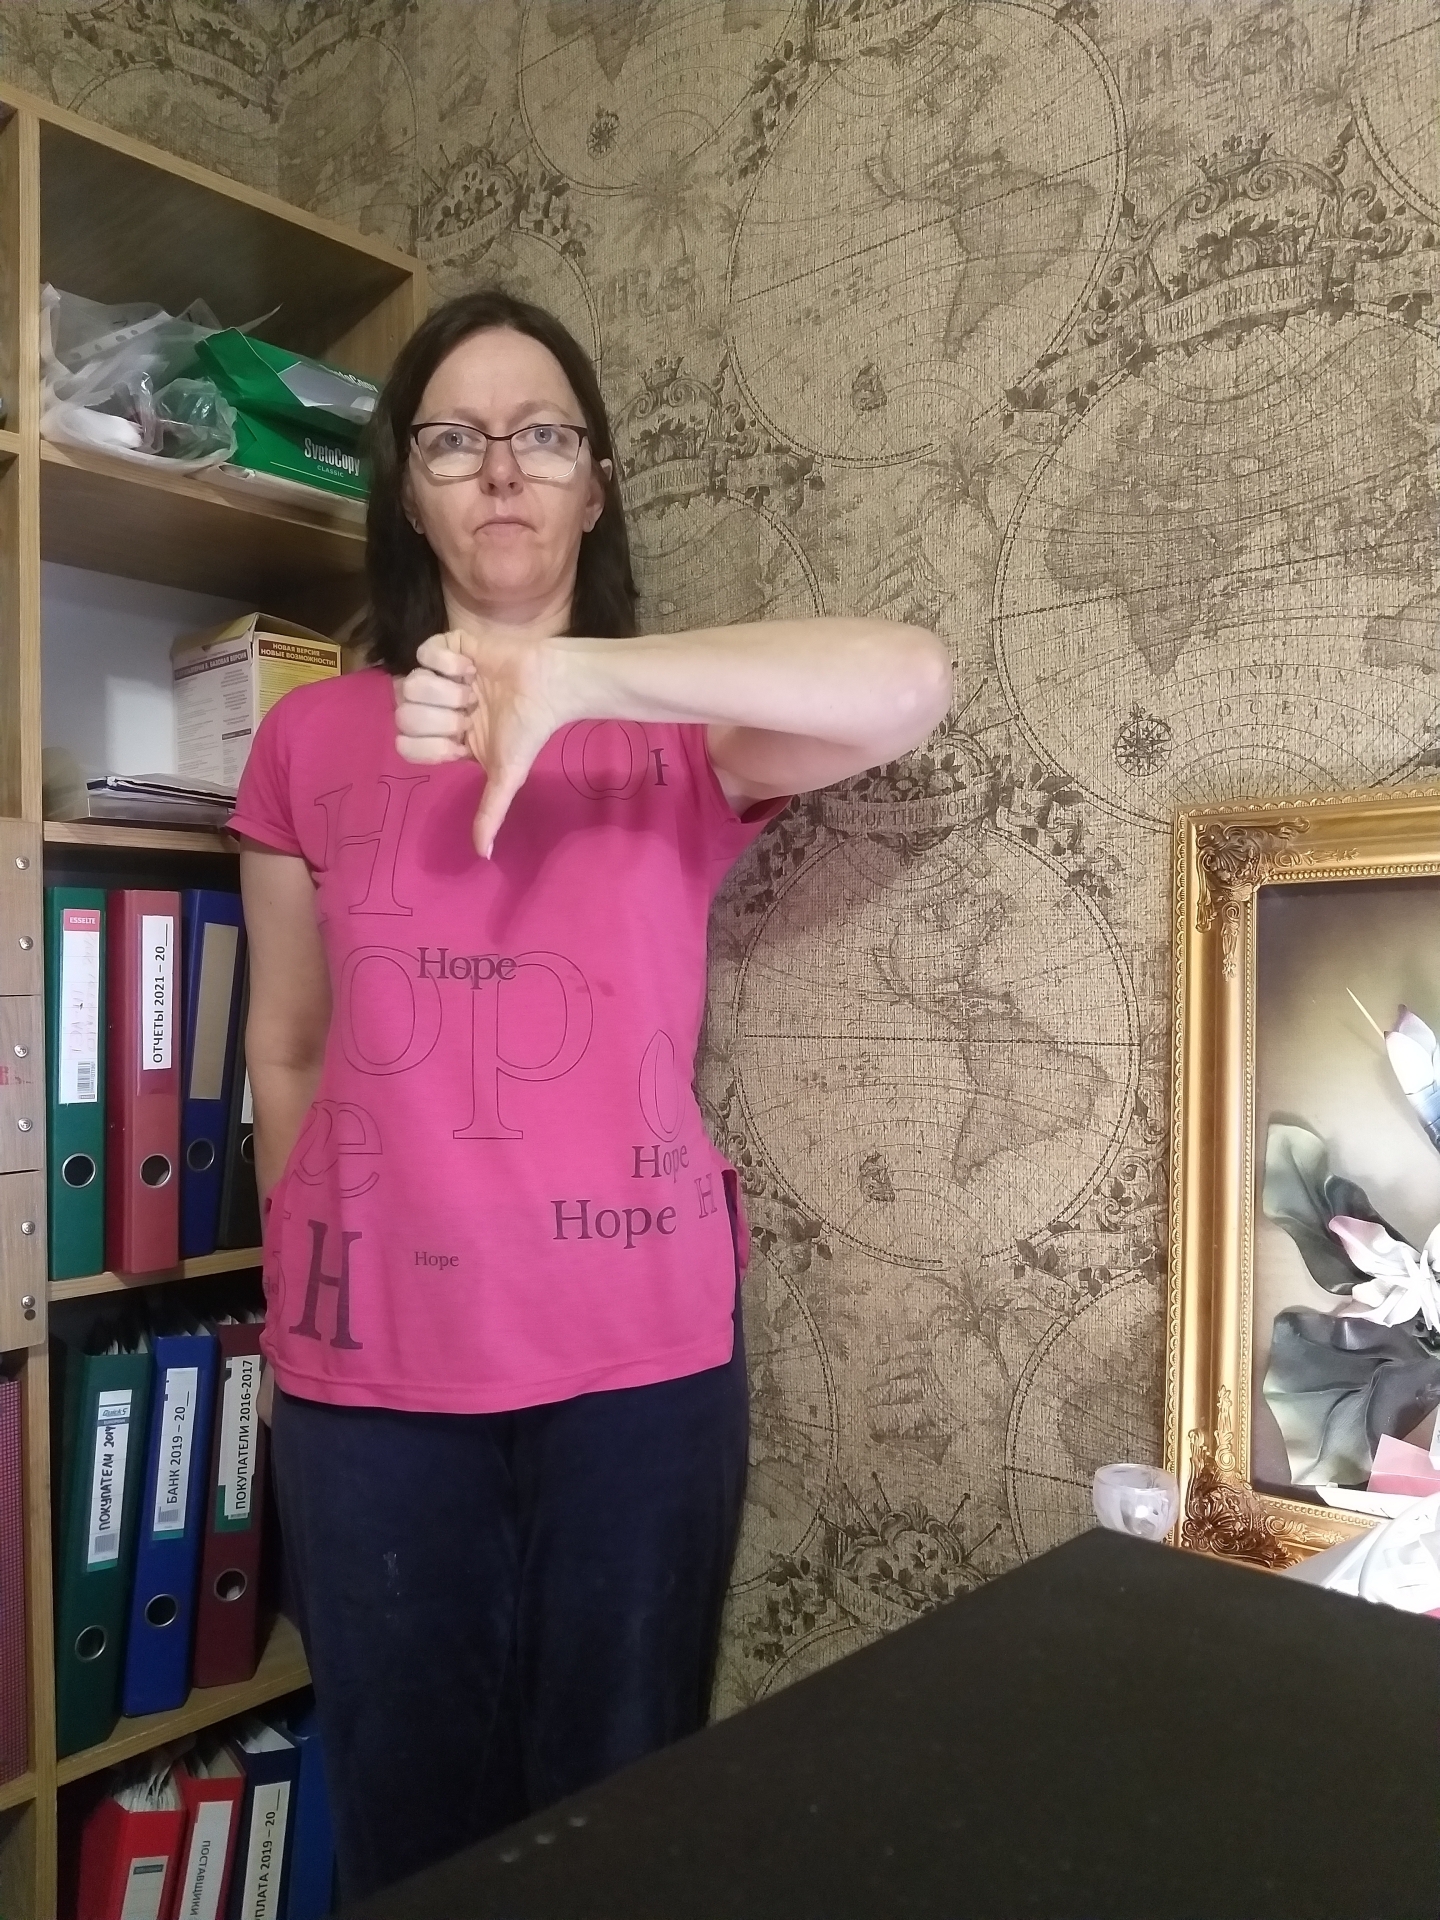
Label: clear